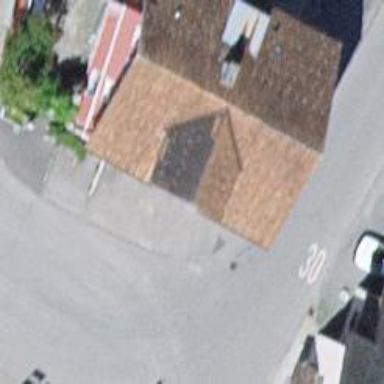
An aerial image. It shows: Restaurant.